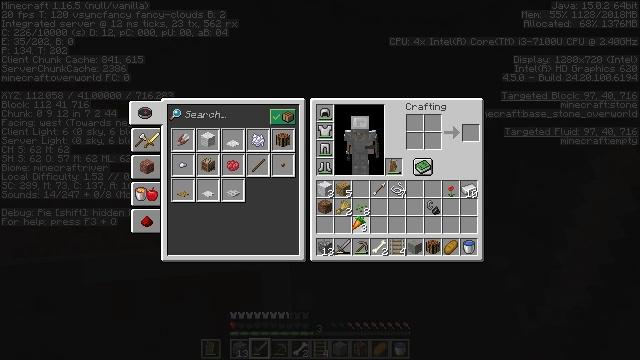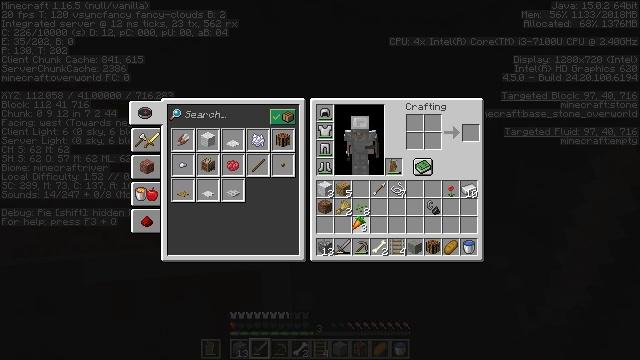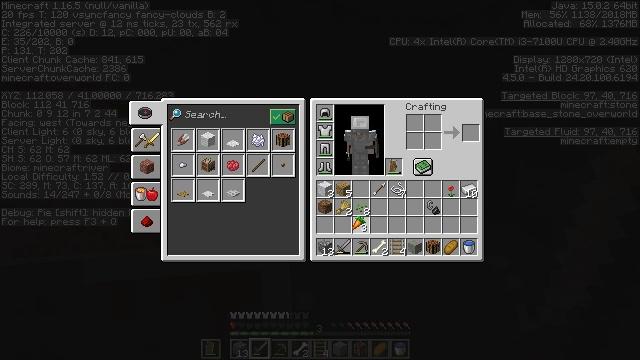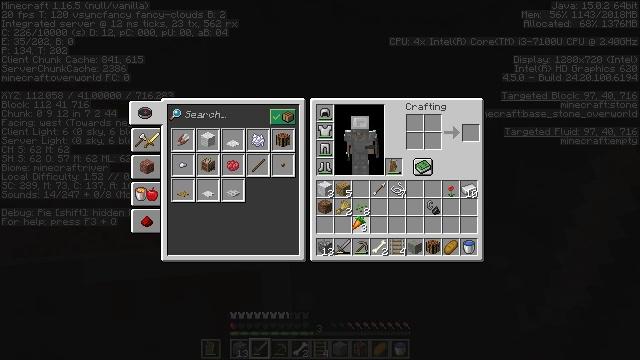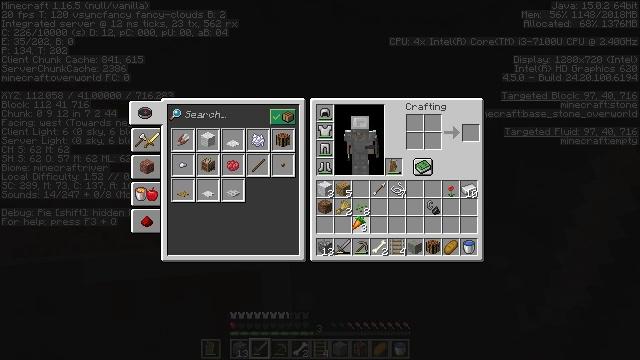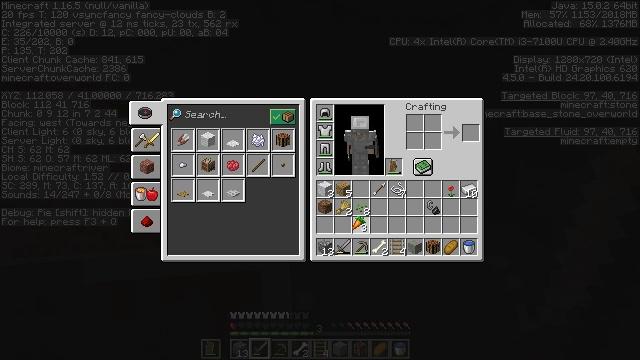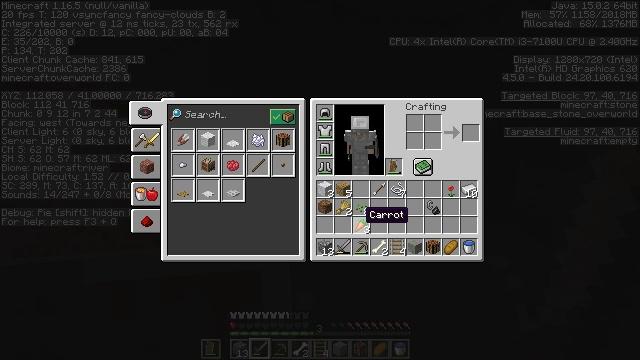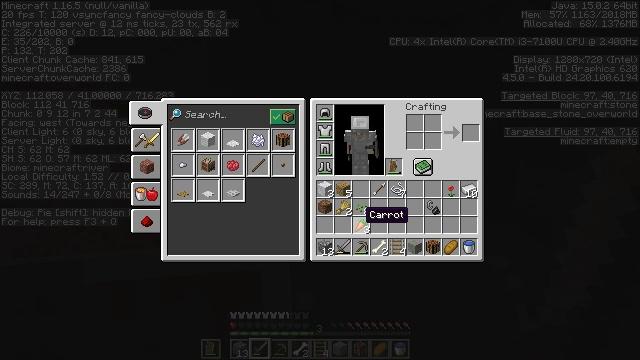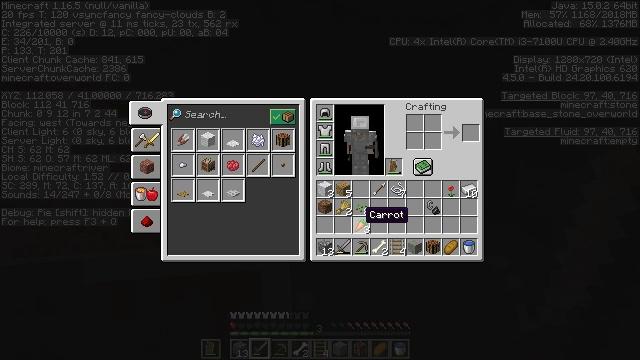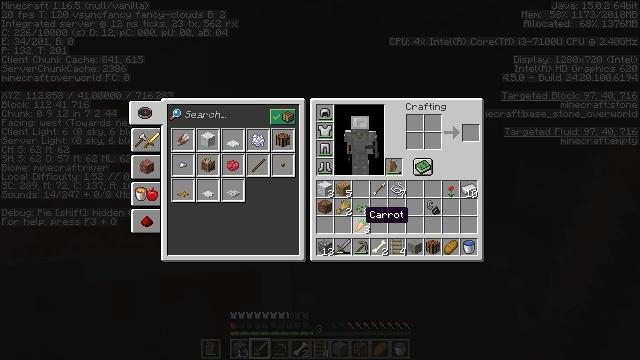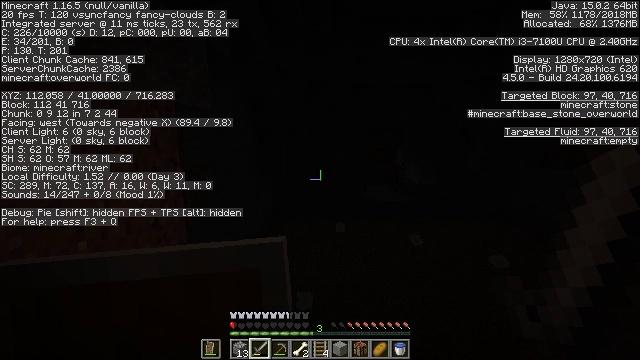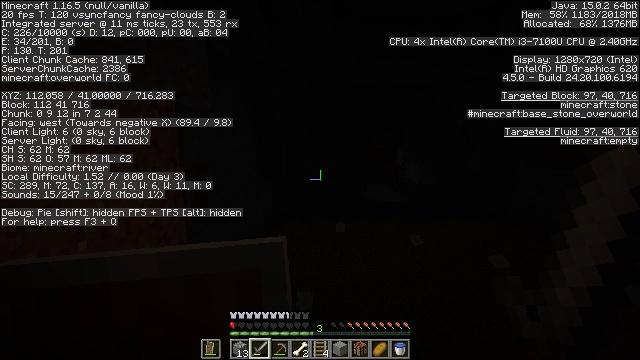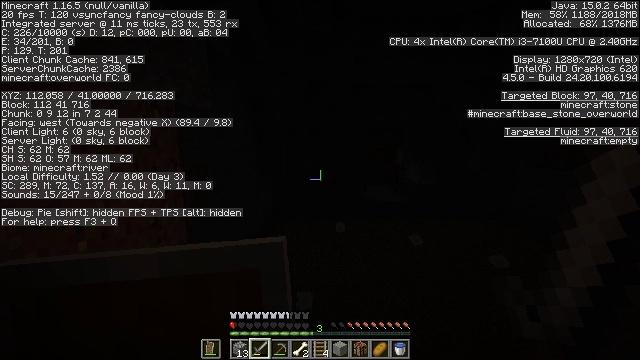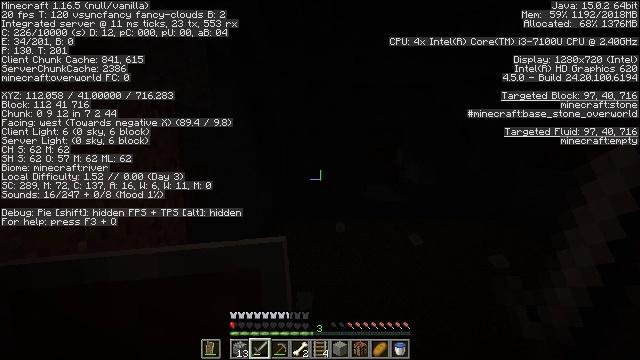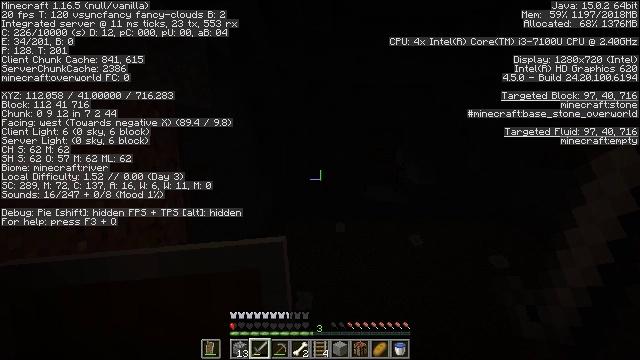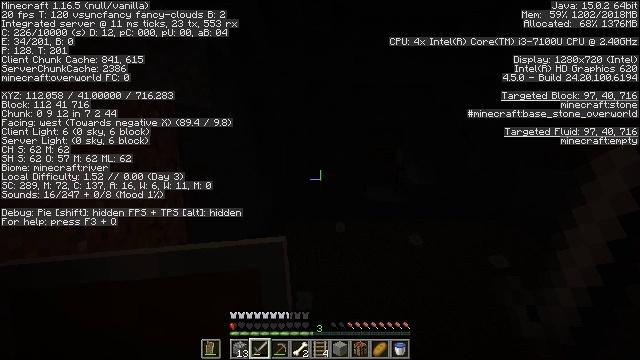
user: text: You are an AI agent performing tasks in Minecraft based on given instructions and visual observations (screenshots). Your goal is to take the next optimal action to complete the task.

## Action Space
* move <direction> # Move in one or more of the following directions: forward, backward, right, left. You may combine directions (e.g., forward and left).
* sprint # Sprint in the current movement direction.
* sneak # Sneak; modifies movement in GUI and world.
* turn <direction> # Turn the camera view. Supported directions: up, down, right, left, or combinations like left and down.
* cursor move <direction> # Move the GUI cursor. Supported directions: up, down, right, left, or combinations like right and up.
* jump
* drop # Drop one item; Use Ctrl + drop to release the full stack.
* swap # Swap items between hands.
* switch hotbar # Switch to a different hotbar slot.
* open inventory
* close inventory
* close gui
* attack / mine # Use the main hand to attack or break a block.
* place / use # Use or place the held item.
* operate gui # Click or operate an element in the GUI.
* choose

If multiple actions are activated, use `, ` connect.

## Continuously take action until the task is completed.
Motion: motion action
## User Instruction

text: Break the cobweb with a sword.
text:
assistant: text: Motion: no_op
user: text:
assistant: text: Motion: no_op
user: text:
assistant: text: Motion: attack / mine
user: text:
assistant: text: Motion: attack / mine
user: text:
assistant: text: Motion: attack / mine
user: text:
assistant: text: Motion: no_op
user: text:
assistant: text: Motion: no_op
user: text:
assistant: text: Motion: no_op
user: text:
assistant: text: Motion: no_op
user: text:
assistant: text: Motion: close inventory
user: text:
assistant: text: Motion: close inventory
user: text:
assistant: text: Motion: close inventory
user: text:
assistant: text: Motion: close inventory
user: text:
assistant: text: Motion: no_op
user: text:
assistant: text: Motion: no_op
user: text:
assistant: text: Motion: turn right
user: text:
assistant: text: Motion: turn right and up
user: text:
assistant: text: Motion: turn right and up
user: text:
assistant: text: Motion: turn right
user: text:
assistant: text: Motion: turn right and down
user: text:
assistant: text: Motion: turn right and down
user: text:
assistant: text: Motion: turn right and down
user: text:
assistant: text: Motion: turn right and down
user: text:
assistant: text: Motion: no_op
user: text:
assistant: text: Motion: no_op
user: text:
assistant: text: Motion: no_op
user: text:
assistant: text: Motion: turn left
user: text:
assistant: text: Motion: turn left and down
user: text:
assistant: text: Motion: turn left and down
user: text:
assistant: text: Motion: turn left and down